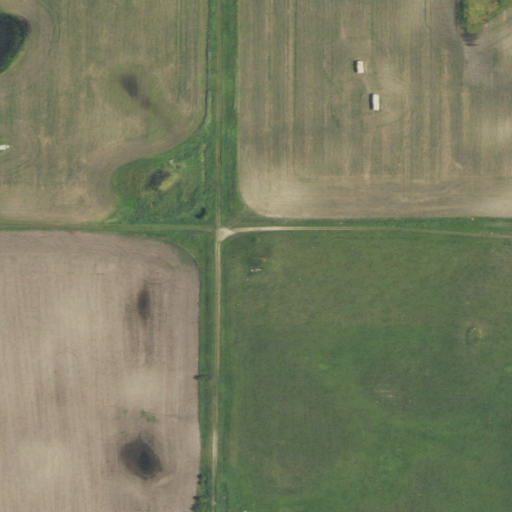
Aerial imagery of mountain in North Dakota named Bears Den Hillock containing cultivated crops, pasture, open development, grassland, medium intensity development, and high intensity development